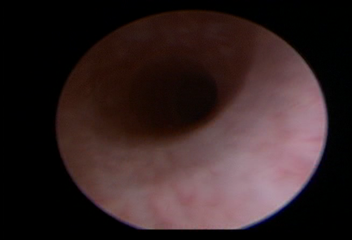
Modality: WLC
Class: Normal mucosa
Bladder cancer association: No